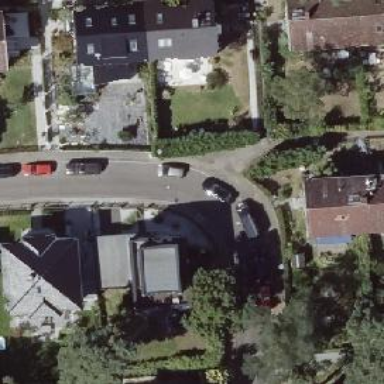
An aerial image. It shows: Residential road with concrete surface. There are parallel parking lanes on both sides.